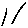
Label: line